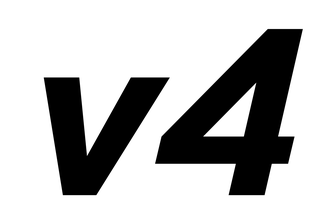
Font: InstrumentSans-Italic_Bold_Italic